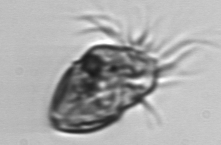
Label: Strombidium_morphotype1